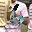
Label: 6